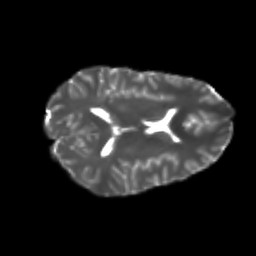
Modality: T2w
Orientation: axial
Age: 24
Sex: female
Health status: healthy
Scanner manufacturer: philips
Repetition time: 7.384 s
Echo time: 0.08599 s